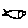
Label: fish